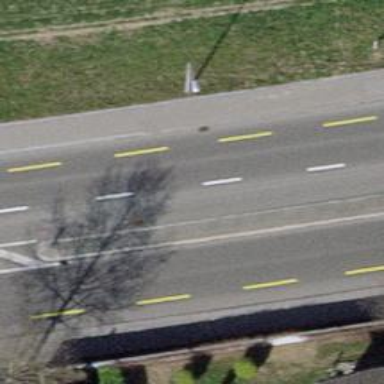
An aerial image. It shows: Primary highway with cycle lanes on both sides.